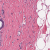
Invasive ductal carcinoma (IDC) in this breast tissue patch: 0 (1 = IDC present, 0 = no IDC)